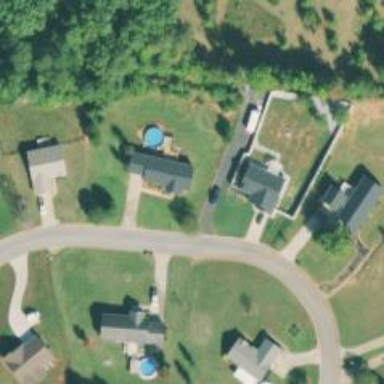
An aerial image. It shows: Driveway.